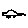
Label: car